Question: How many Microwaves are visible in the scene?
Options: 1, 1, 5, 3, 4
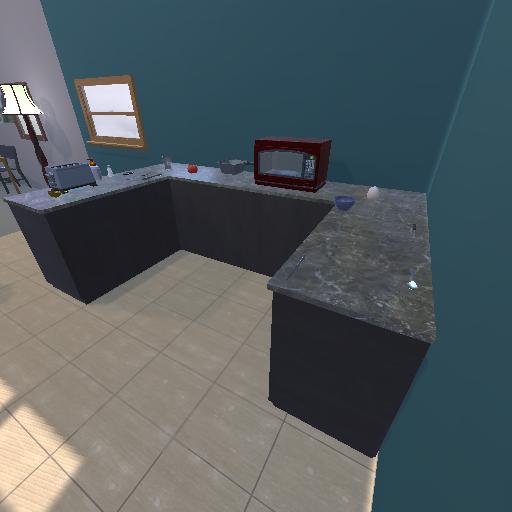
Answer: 1